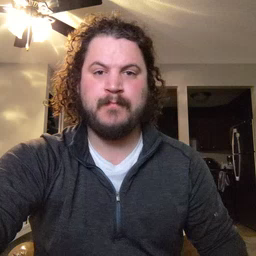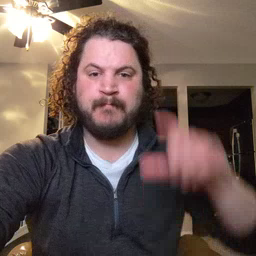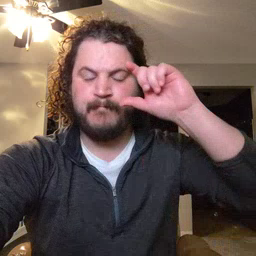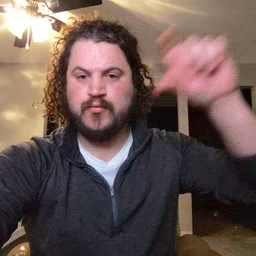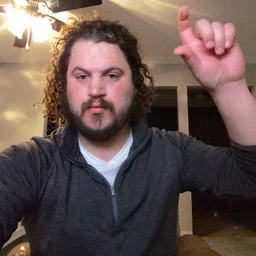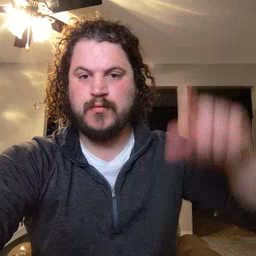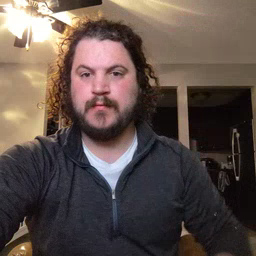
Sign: moon